This grayscale texture is a bearing vibration snapshot reshaped row-by-row into a square image. What is the most likely bearing condition (normal, inner_race, outer_race, ball)?
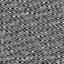
Answer: outer_race